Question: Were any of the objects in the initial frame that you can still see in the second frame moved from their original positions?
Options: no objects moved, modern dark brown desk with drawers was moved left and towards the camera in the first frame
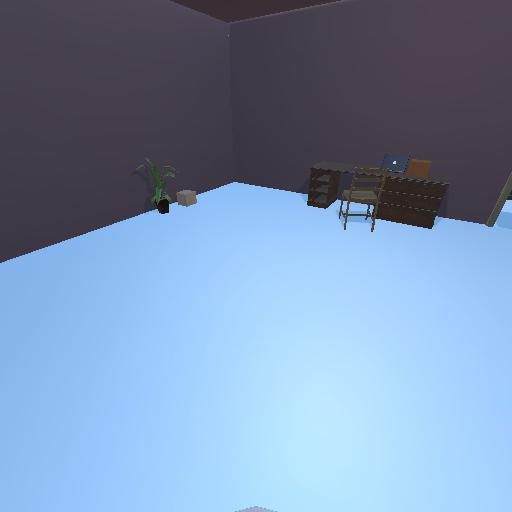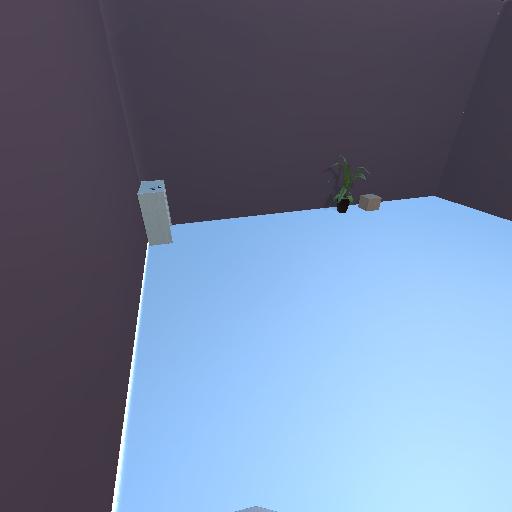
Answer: no objects moved